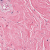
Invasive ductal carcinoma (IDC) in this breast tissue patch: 0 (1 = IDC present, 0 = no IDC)